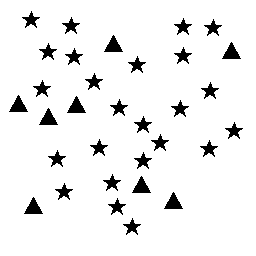
Squares: 0
Triangles: 8
Stars: 24
Total shapes: 32